Question: Ahoy,
I have a flot chart on which I was able to get different colors on the plot area using the following
'''
grid : { borderWidth:0,markings:[
{yaxis: { from: 200.0, to: 240.0 },color: "rgba(0,255,0,0.3)"},
{yaxis: { from: 100.0, to: 120.0 },color: "rgba(255,0,0,0.3)"},
{yaxis: { from: 120.0, to: 180.0 },color: "rgba(255,255,0,0.3)"},
{yaxis: { from: 260.0, to: 360.0 },color: "rgba(255,255,0,0.3)"},
{yaxis: { from: 360.0, to: 460.0 },color: "rgba(255,0,0,0.3)"}
]}
};
'''
But I am getting solid colrs. What I need is something in the image given below [Blending of colors].

How would I attain it ?
Kindly help
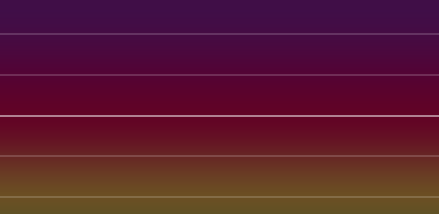
Answer: Take a look at the grid backgroundColor option, which allows you to specify a gradient. The <URL> section of the docs has more info and examples.
To synchronize the colors with the y-axis ticks is a little more difficult; you'll need to know in advance how many ticks there are, or guarantee it via the yaxis 'ticks' option. You can then edit the gradient spec to add color entries for each tick, i.e. if there is just one tick, you would have an array with three colors: one for the top, one at tick #1, and one for the bottom of the grid.